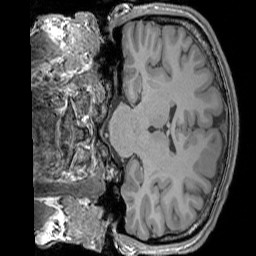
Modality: T1w
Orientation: coronal
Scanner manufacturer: siemens
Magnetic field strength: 3 T
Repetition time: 1.83 s
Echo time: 0.00303 s